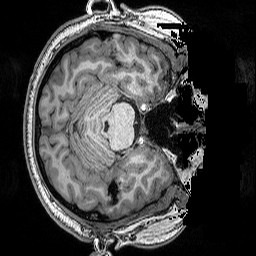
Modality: T1w
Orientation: axial
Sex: male